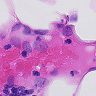
Metastatic tissue present: yes